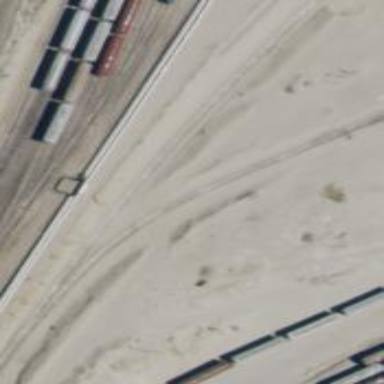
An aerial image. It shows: Railway spur service.